Question: I have been trying to create a sample application in Visual Studio 2010. I am not getting what is the problem as the code is perfectly compiling, but is giving run-time error. Here is the code:
'''
#include <Map>
#include <string>
#include <sstream>
#include <iostream>
#include <fstream>
using namespace std;
int main(int argc, char* argv[])
{
map <int, string> *sss = new map<int, string>;
sss->at(0) = "Jan";
sss->at(1) = "Feb";
sss->at(2) = "Mar";
sss->at(3) = "Apr";
sss->at(4) = "May";
sss->at(5) = "Jun";
string current = NULL;
ofstream myfile;
myfile.open("daily_work.txt");
myfile << "***** DAILY WORK *****" << endl;
for(int i = 0; i < 6; i++)
{
string month = sss->at(i);
for(int j = 1; j < 31; j++)
{
stringstream ss;
ss << j;
current = ss.str();
current.append(" ");
current.append(month);
current.append(" = ");
myfile << current << endl;
}
current = "";
}
printf("Completed!");
myfile.close();
sss->clear();
delete sss;
sss = NULL;
return 0;
}
'''
The error is thrown at line no 2 in main.
'''
sss->at(0) = "Jan";
'''
Please find the error here:

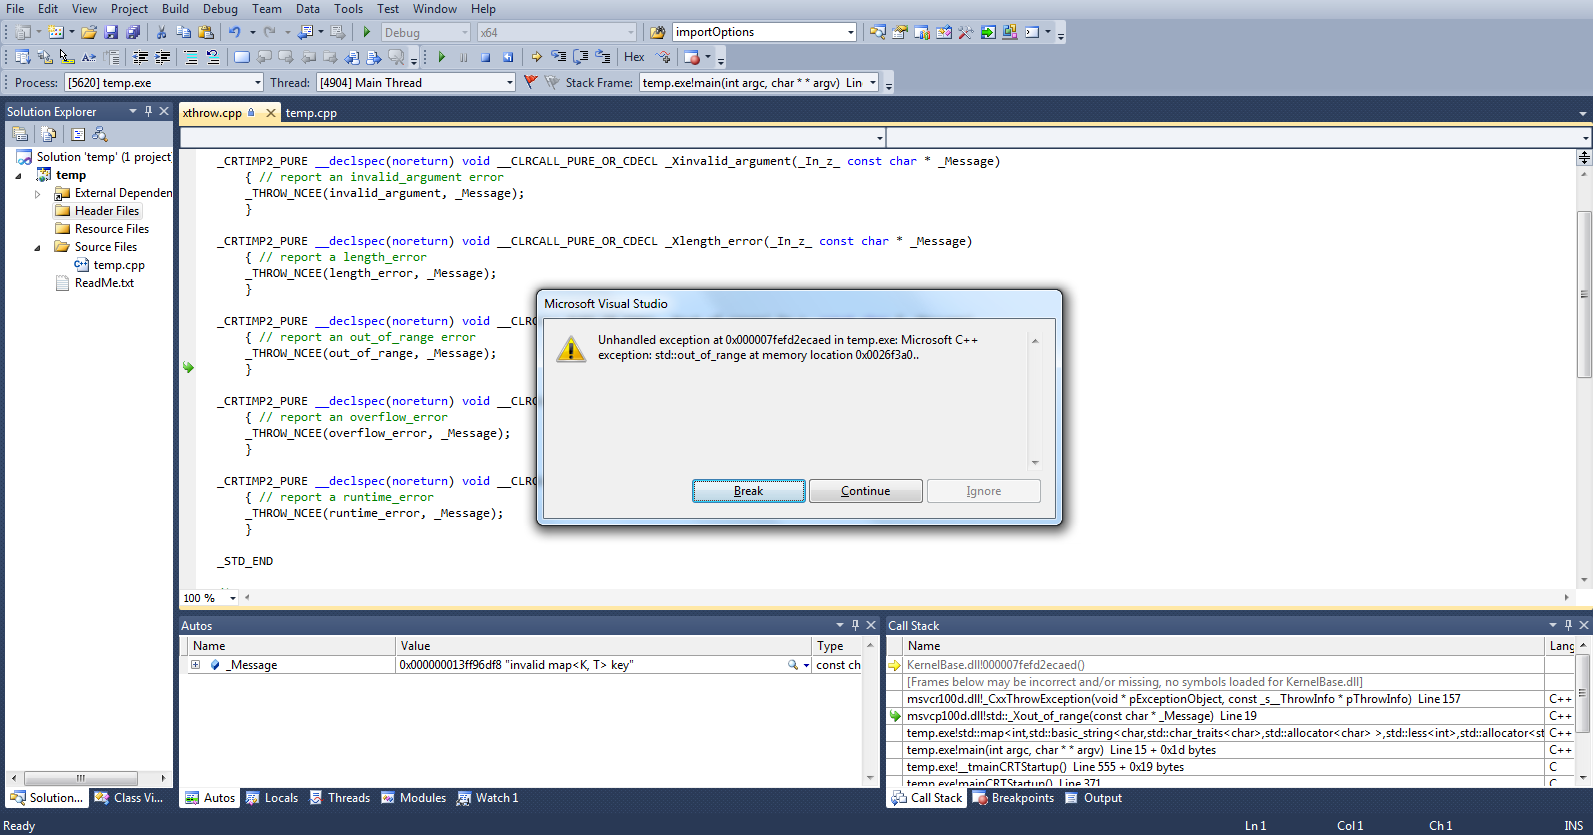
Answer: Method 'map.at' does access at the element 0. You have just created the map, so you element 0 is empty. Use 'insert' and read this documentation about maps.
<URL>
I suggest you also to avoid 'for 1 ... 6', iterator is the preferred way to cycle a map.
In this way, if you add element to your map, you don't need to to anything else, the loop will automatically adjust itself.
Use this sample:
'''
typedef std::map<int, string>::iterator it_type;
for(it_type iterator = map.begin(); iterator != map.end(); iterator++) {
// iterator->first = key
// iterator->second = value
}
'''